Aerial crown-view tile of a tropical tree (Barro Colorado Island, Panama), acquired 20250616:
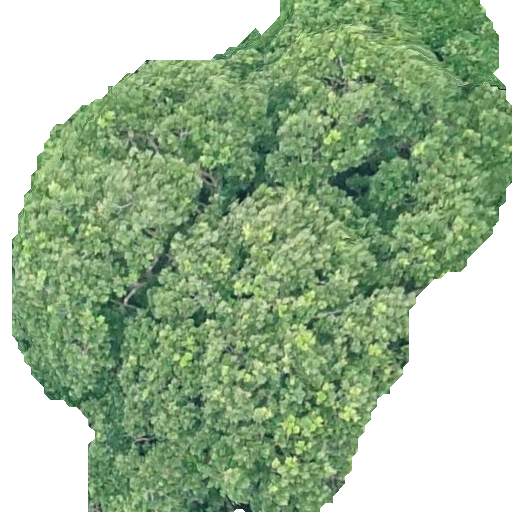
Species: Anacardium excelsum
GBIF accepted scientific name: Anacardium excelsum
Crown area: 295.977 m²